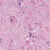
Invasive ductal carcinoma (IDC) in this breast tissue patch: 1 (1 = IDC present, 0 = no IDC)